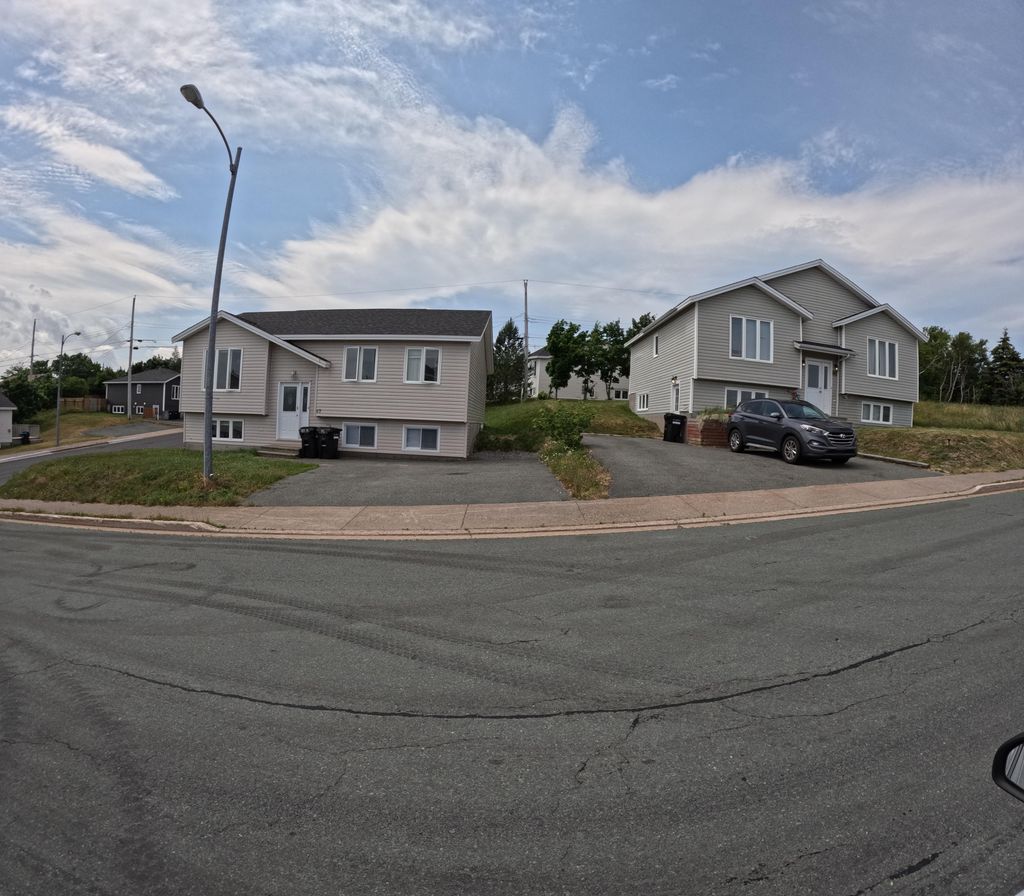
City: st_johns